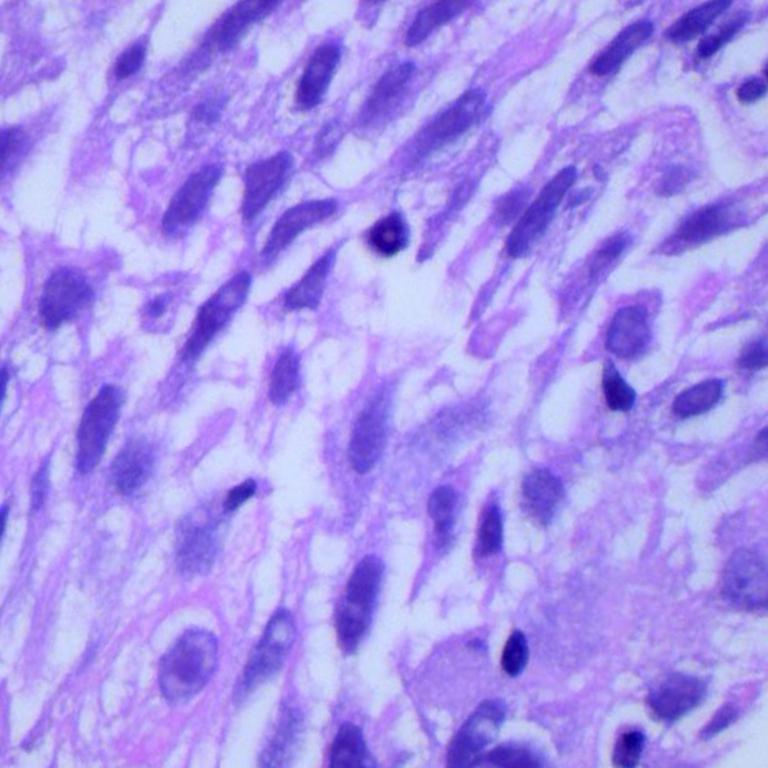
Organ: lung
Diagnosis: squamous carcinomas